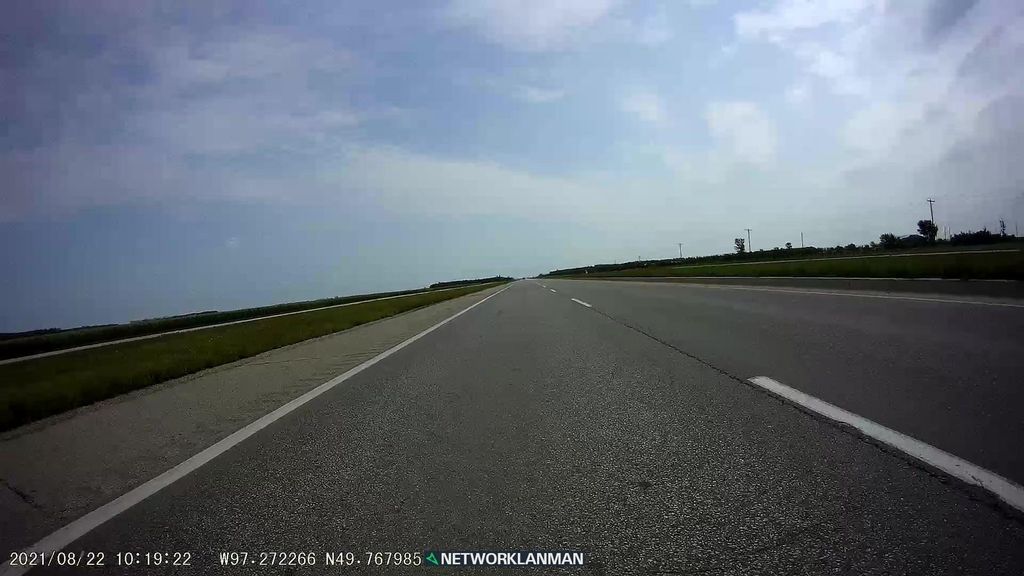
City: winnipeg